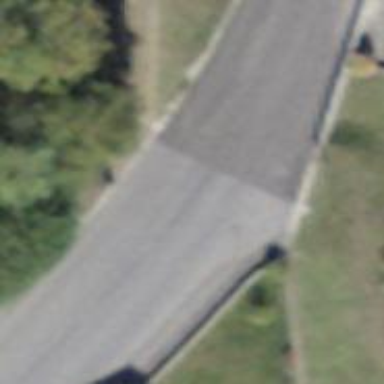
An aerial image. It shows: Tertiary road with asphalt surface.